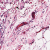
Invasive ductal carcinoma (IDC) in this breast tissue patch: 0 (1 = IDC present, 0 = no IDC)